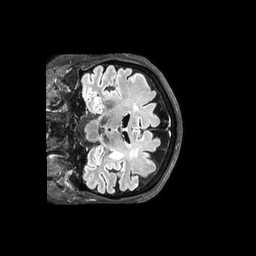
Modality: FLAIR
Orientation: coronal
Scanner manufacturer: philips
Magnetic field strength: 3 T
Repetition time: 4.8 s
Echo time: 0.34 s